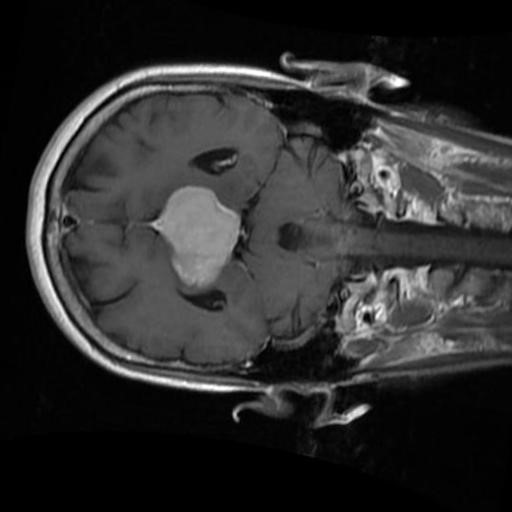
Label: brain_menin